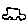
Label: car